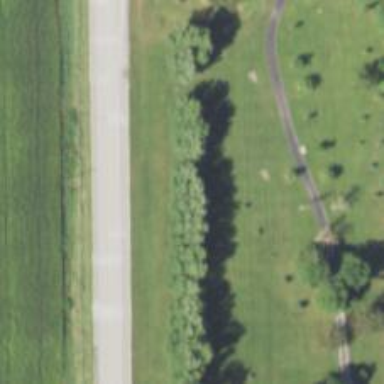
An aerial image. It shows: Disc golf tee.